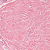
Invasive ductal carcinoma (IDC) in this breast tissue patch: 0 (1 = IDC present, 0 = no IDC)